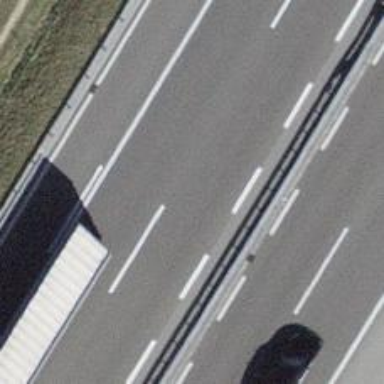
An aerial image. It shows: Asphalt motorway.